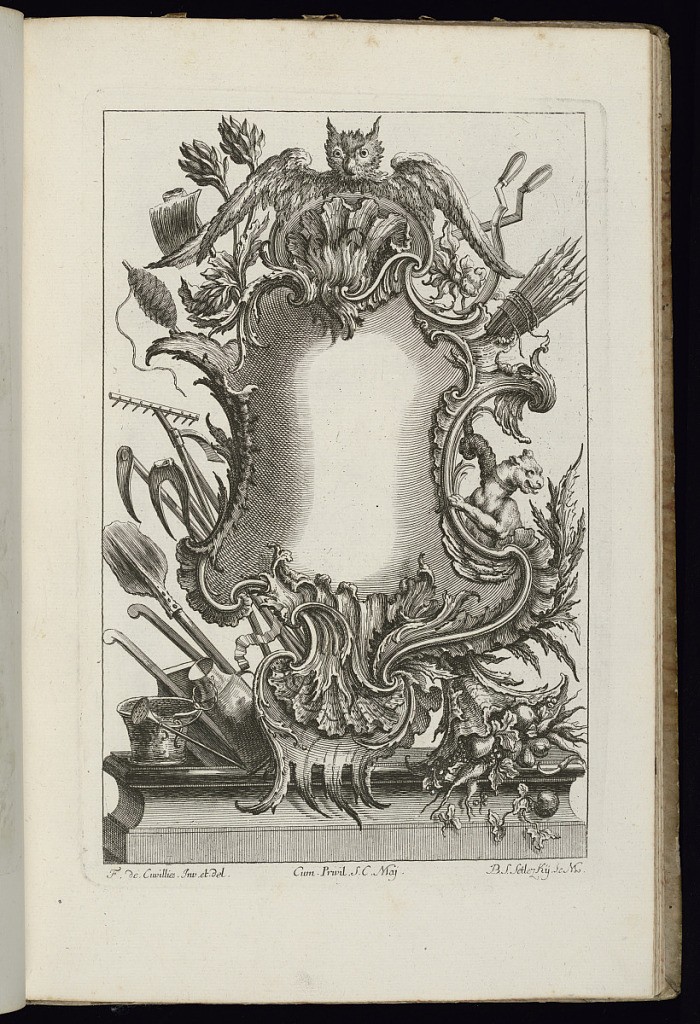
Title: Cartouche with Owl
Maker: François de Cuvilliés the Elder, Belgian, 1695 - 1768
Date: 1738
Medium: Etching and engraving on paper
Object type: Bound print
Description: Blank asymmetrical rocaille cartouche with an owl at top. Vegetation and garden tools surround the frame; a dog at right, and a cornucopia at lower right.